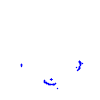
Particle: proton